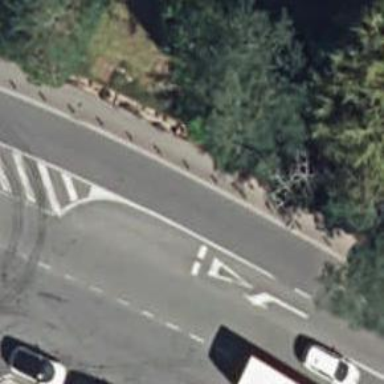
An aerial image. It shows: Paved secondary road with roundabout at the junction.